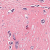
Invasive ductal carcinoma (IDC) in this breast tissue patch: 1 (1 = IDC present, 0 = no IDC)